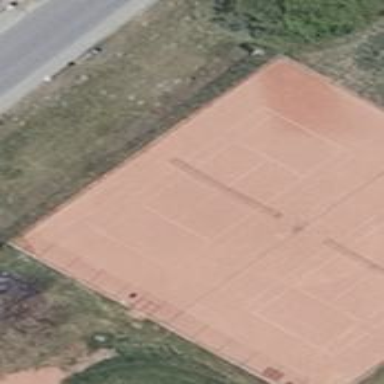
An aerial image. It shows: Tennis court on pitch.